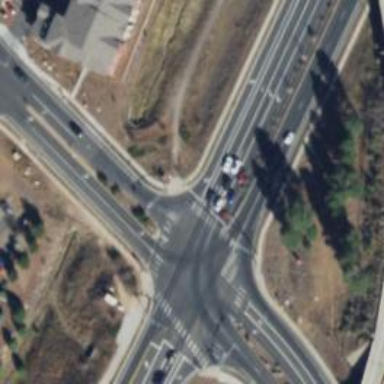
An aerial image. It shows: Zebra crossing on the road.